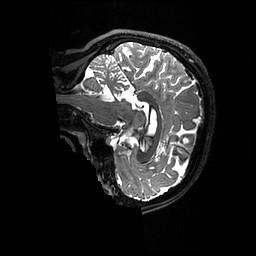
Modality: T2w
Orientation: sagittal
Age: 34
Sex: female
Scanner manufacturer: ge
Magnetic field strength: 3 T
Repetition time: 3.243 s
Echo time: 0.0669 s